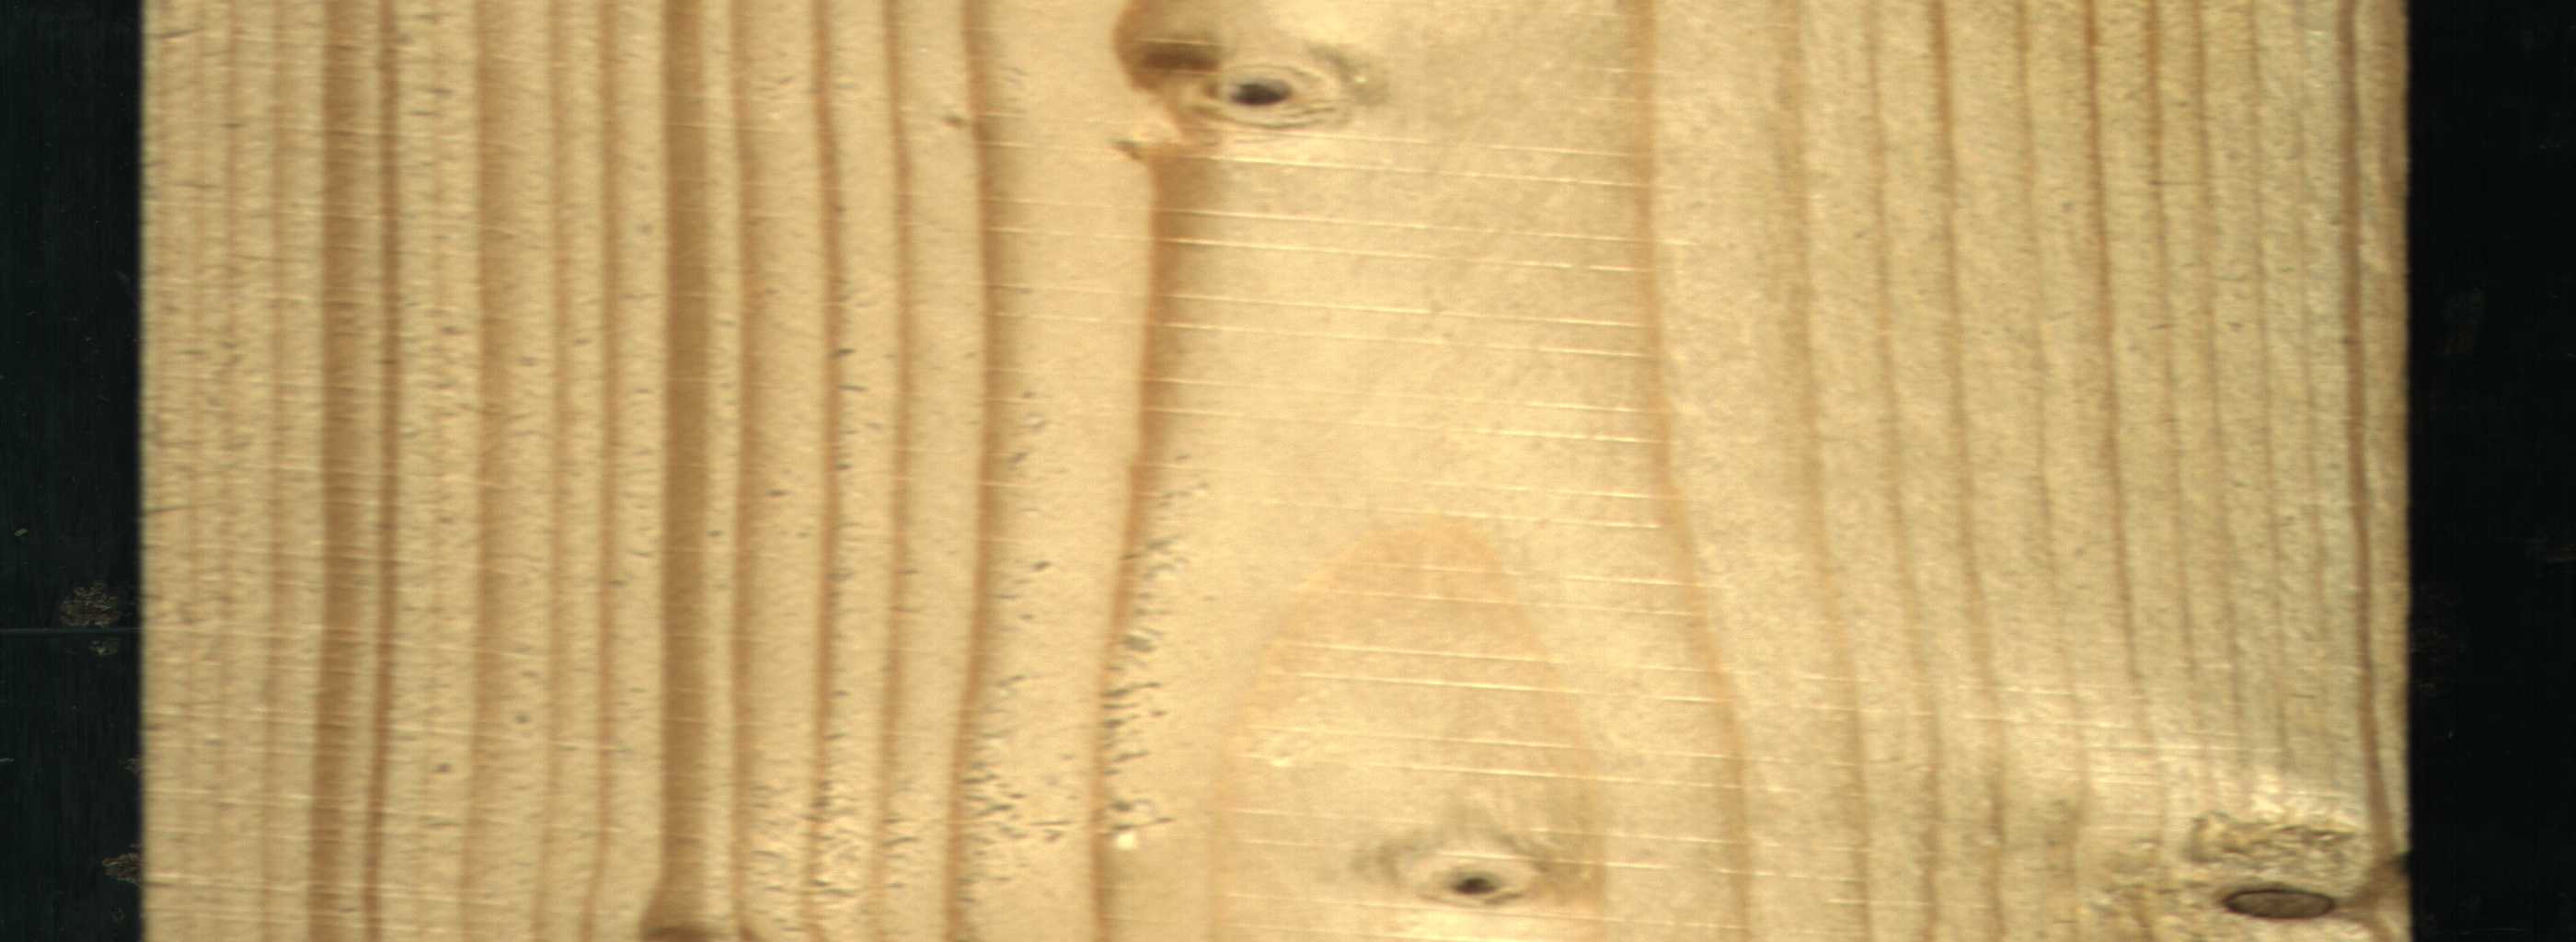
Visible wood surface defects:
Live_Knot
Live_Knot
Live_Knot